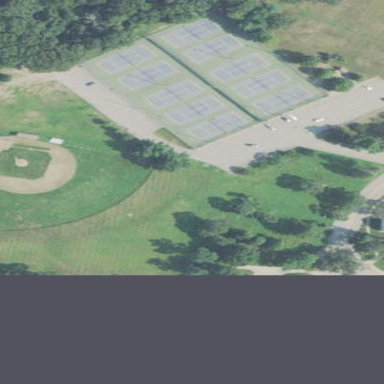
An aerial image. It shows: Baseball pitch for leisure land activities.